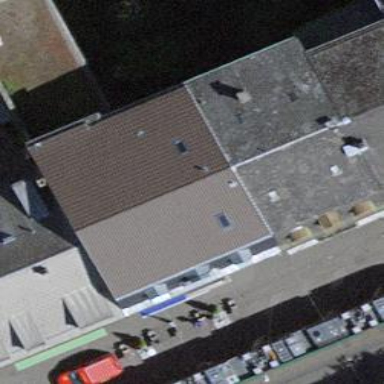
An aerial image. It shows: Restaurant.